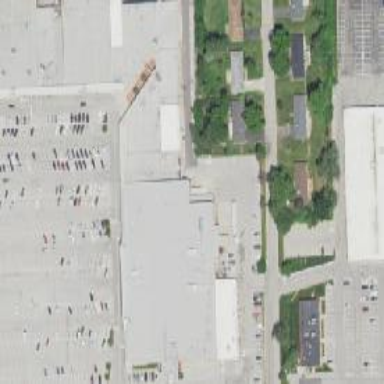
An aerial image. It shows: Building that houses supermarket.